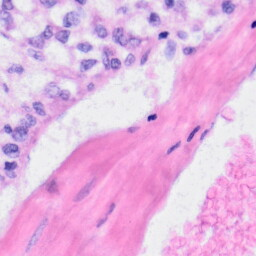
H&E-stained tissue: Liver